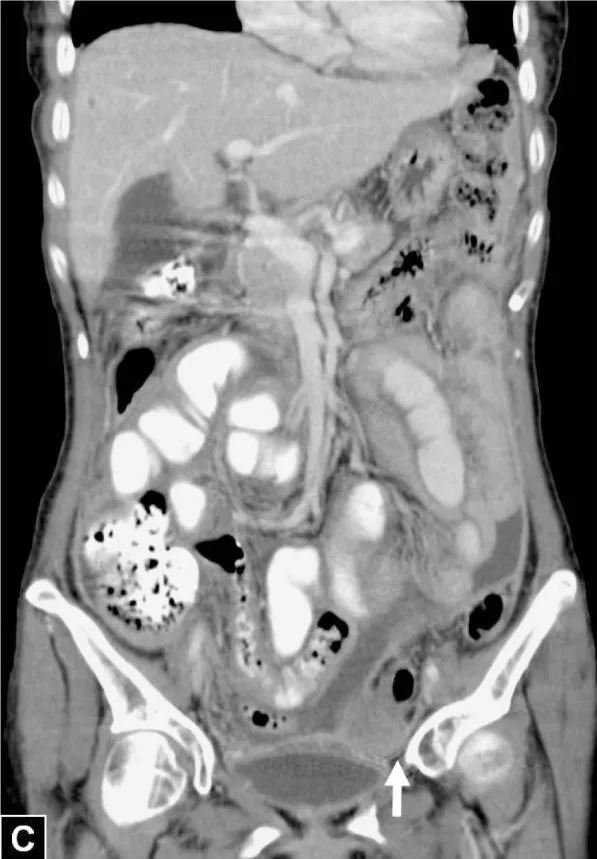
56-year-old woman had suffered from abdominal fullness for three months. . (C) Coronal contrast-enhanced CT scan demonstrates the disproportionate left ovarian mass (arrow) with loculated ascites, in contrast to the usual findings of ovarian cancer.
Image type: radiology (ct)